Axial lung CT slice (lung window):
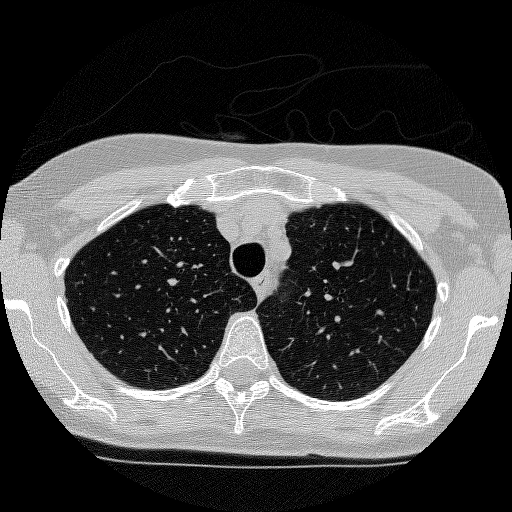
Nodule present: no